Interaction volume radius: 5 \u00c5
Interaction volume height: 10 \u00c5
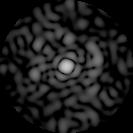
Disorder parameter: 0.7688